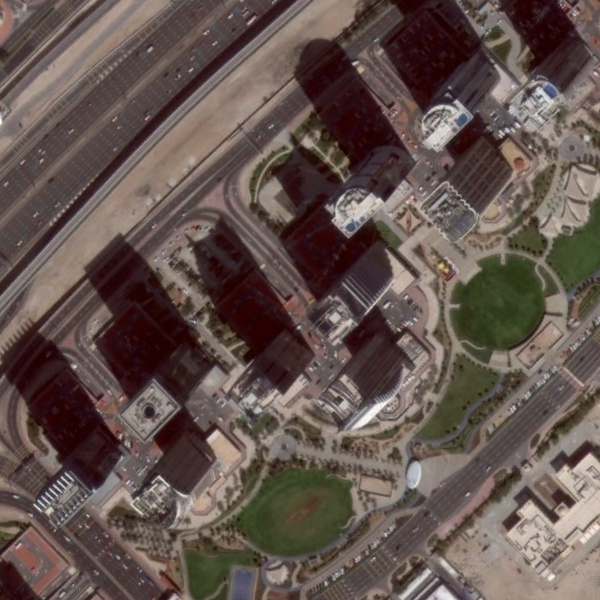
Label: Commercial